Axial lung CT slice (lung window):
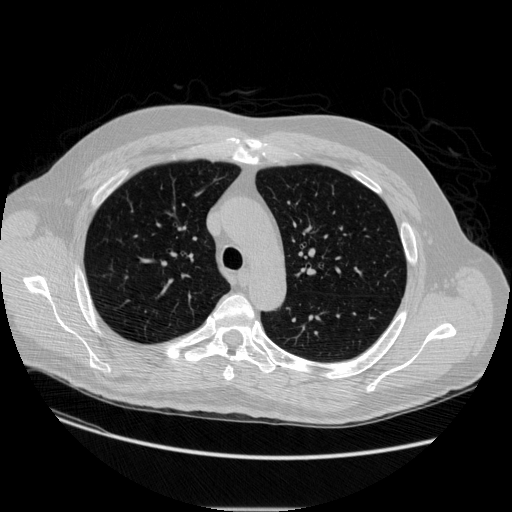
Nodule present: no